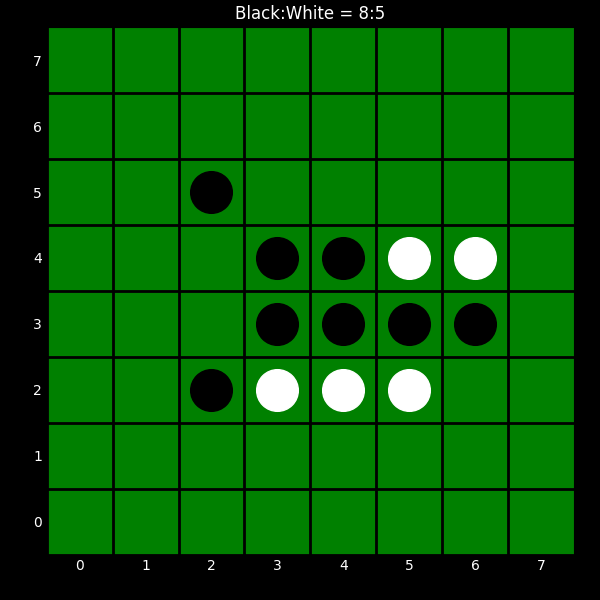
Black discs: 8
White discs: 5